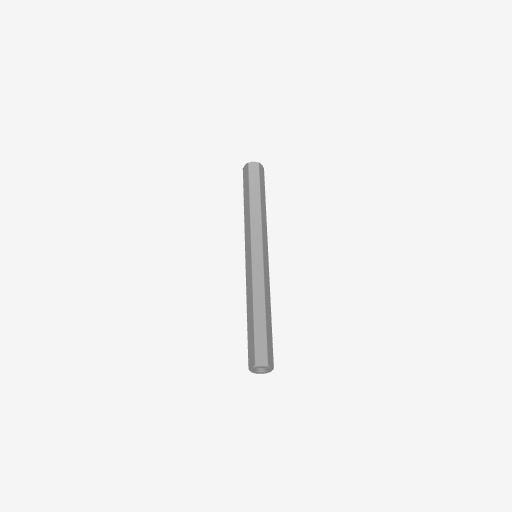
Part: Standoff8RID80